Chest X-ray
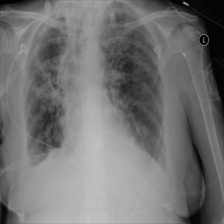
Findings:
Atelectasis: negative
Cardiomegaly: negative
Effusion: positive
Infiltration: negative
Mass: negative
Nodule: negative
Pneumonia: negative
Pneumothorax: negative
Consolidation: negative
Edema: negative
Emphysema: negative
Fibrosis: negative
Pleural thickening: negative
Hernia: negative